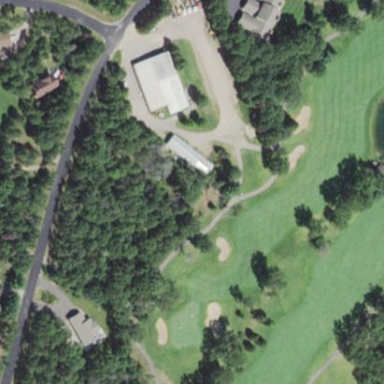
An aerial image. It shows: Grassy area designated as golf fairway.